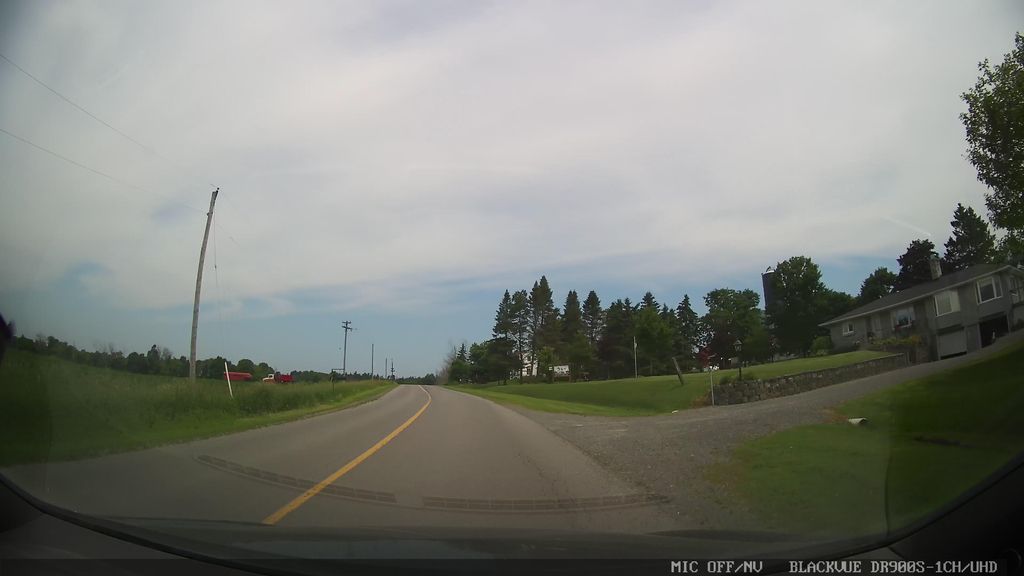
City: ottawa-gatineau